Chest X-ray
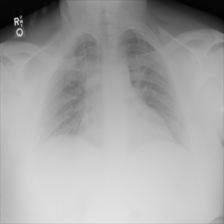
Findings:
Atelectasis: negative
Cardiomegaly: negative
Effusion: negative
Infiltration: negative
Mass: negative
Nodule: negative
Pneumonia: negative
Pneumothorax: negative
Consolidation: negative
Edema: negative
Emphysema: negative
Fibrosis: negative
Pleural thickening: negative
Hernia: negative